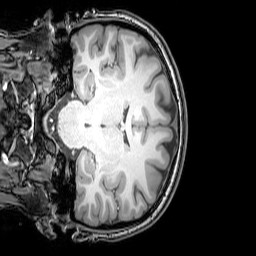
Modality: T1w
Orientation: coronal
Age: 21
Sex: female
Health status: healthy
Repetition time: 0.081 s
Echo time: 0.037 s